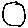
Label: circle